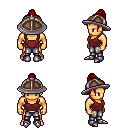
a pixel art fantasy rpg character, male body template, human, tanned skin, maroon pirate shirt, metal pants, red short topknot hairstyle, chain helm, metal boots, four views (front, back, left, right), 2x2 character sprite sheet, small pixel art, hard edges, no anti-aliasing